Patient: sex M, age 58
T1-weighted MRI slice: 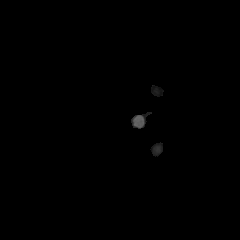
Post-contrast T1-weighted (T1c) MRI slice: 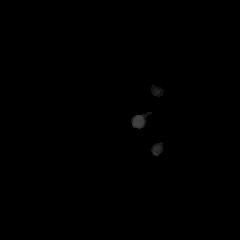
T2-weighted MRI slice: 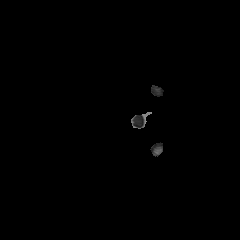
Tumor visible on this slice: no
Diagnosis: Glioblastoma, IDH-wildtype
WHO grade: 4